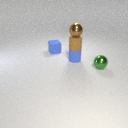
small brown metal sphere above small blue rubber cylinder